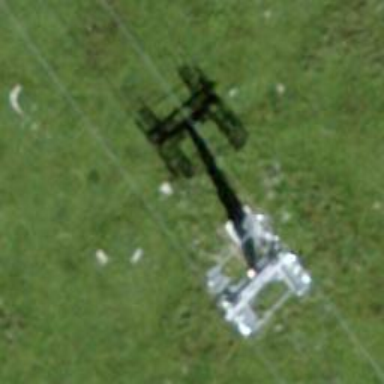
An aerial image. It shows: Pylon for aerialway.